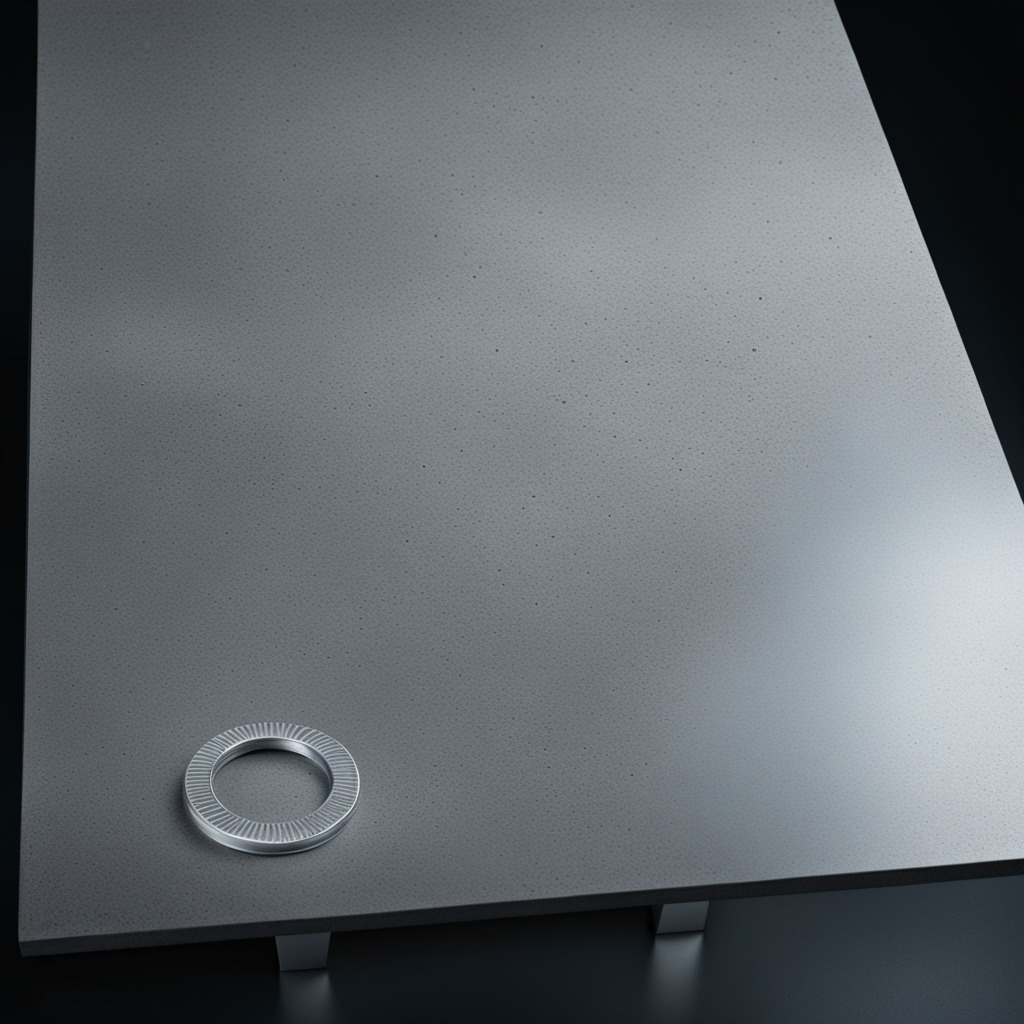
A flat metal washer is lying on a clean granite table inside a workshop at night.